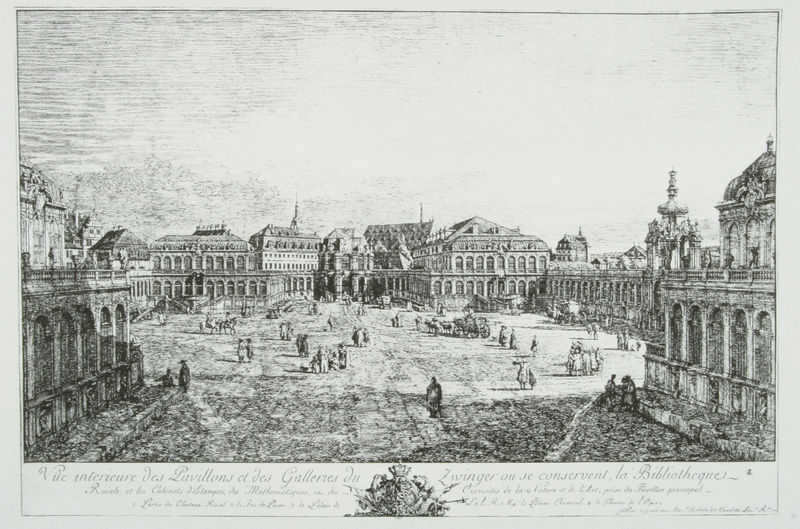
Titel: Der Zwingerhof in Dresden
Künstler: Canaletto (Bernardo Bellotto)
Standort: Dresden
Institution: Staatliche Kunstsammlungen, Kupferstich-Kabinett
Schlagwörter: dunkel, himmel, mann, schatten, weiß, frauen, landschaft, menschen, stadt, fenster, frankreich, frau, grau, hell, licht, männer, schwarz, straße, säulen, zeichnung, dach, gebäude, haus, schloss, tier, tiere, leute, alt, architektur, barock, mensch, rahmen, spitze, weit, bild, häuser, weite, brüstung, kirche, sonne, wege, boden, klassizismus, personen, blatt, oper, krone, brunnen, pferde, turm, terrasse, schrift, ansicht, fassaden, passanten, pflaster, vedute, spuren, gebirge, dächer, grafik, graphik, tag, hof, kutsche, platz, figuren, französisch, wagen, kuppel, treppe, könig, geländer, stufe, galerie, galerien, halle, grossstadt, stadtansicht, straßen, bögen, zwiebel, eingang, erker, arkade, innenhof, loggia, offen, bayern, bürgersteig, gehsteig, türme, palast, palazzi, balustrade, dom, gauben, druck, schraffur, schraffuren, radierung, stich, schwarzweiß, text, beschriftung, kunst, arkaden, wappen, himme, residenz, walmdach, rundbögen, freitreppe, ballustrade, bibliothek, pavillon, spaziergänger, dresden, kupferstich, gespann, laubengang, klassik, pavillion, palais, kollonaden, haupteingang, bauwerke, arkatur, vorplatz, rundbogenfenster, ordnung, balluster, gliederung, prospekt, pavillons, geäude, säulenreihen, paläste, treppenanlage, balustraden, frühe neuzeit, fußvolk, stiege, menschengruppen, zwinger, resident, balthasar neumann, flanierer, grüppchen, hif, kuppelspitze, meisterbuch, neumann, standansicht, vedtue, viehwagen, pletz